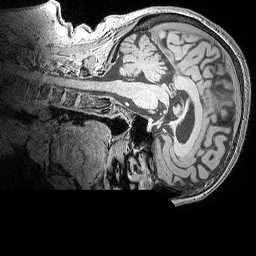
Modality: MP2RAGE
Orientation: sagittal
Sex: female
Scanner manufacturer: siemens
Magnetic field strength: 3 T
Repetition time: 5 s
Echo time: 0.00292 s